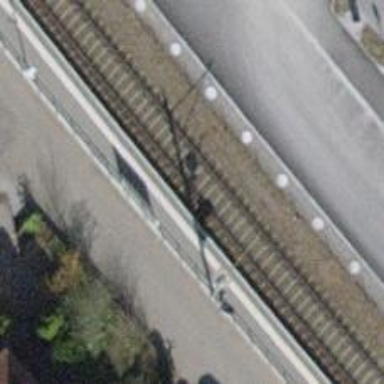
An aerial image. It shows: Public transport stop position along the railway.